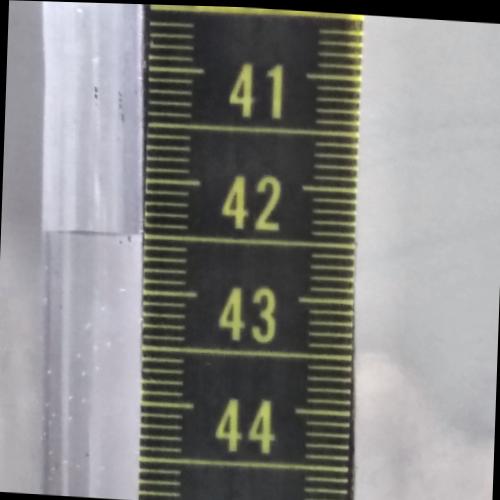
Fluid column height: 42.5 cm